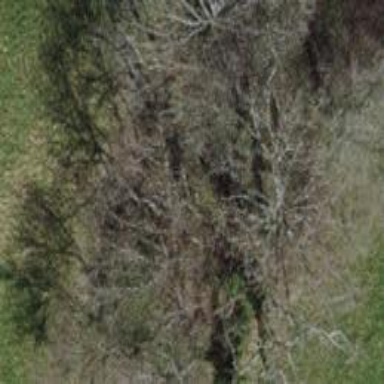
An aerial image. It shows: Single tag "natural: tree."